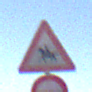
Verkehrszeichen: ReiterRechts
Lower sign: Ueberholverbot
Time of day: MorningAfternoon
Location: Outdoor (Nature)
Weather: Clear
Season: NotSpecified
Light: Natural